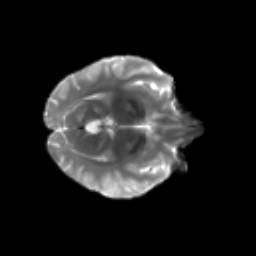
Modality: T2w
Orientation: axial
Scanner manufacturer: siemens
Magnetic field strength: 3 T
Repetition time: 4.16 s
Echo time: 0.0806 s